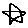
Label: star